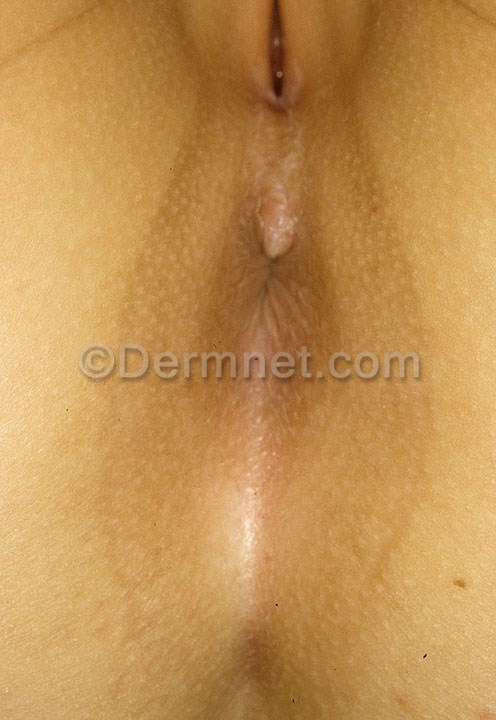
Disease: Psoriasis pictures Lichen Planus and related diseases